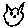
Label: cat